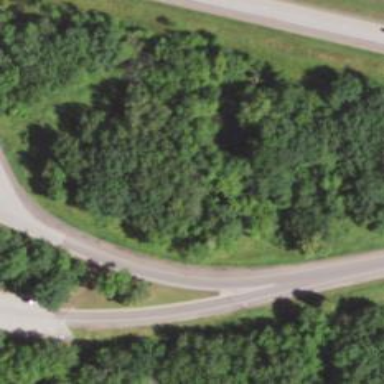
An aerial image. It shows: Rest area on the road.